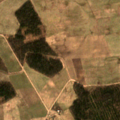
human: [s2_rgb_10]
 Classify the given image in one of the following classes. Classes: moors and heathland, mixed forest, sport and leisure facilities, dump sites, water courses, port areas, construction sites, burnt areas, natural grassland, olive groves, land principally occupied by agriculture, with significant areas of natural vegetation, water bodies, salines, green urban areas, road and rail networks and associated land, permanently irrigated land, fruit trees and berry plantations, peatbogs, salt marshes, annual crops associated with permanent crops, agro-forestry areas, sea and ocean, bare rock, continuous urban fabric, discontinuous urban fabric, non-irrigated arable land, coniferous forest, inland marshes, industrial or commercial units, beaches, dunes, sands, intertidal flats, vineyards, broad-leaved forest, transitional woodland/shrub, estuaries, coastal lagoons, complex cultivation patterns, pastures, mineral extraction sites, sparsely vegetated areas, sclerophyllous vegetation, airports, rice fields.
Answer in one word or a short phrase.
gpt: pastures, mixed forest, transitional woodland/shrub